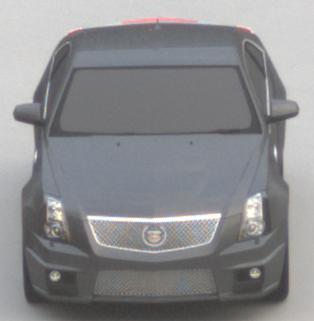
Make: Cadillac
Model: CTS-V
Detailed model: CTS-V (II) Limousine
Model produced from: 2008/11
Model produced until: 2010/12
Doors: 4
Color: gray
Road condition: dry road
Daytime: sunrise or sunset
Contrast: low contrast